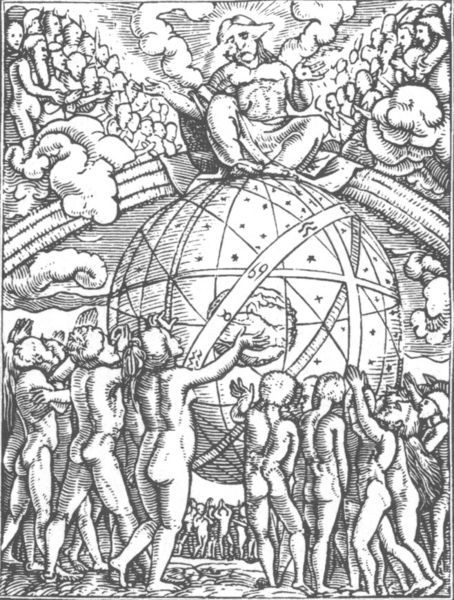
Titel: Totentanz
Künstler: Holbein d. J.
Schlagwörter: gott, hand, himmel, mann, nackt, weiß, wolken, frauen, himmerl, menschen, sitzen, frau, männer, rücken, schwarz, wolke, leute, masse, bart, gericht, richter, band, halten, mensch, hände, erde, sonne, kreis, engel, beine, bein, bogen, grafik, nackte, nacktheit, waage, stern, hinten, druck, sterne, radierung, stich, schwarzweiß, strahl, kugel, beten, heiligenschein, christus, jüngstes gericht, teufel, flehen, seelen, schwart, bänder, heilig, kupferstich, globus, sternzeichen, welt, universum, weltall, weltkugel, regenbogen, richten, massen, huldigen, astrologie, teilen, sünder, menschheit, haate, zodiak, 1590, regenborgen, 69, weltenherrschwer, renaaissance